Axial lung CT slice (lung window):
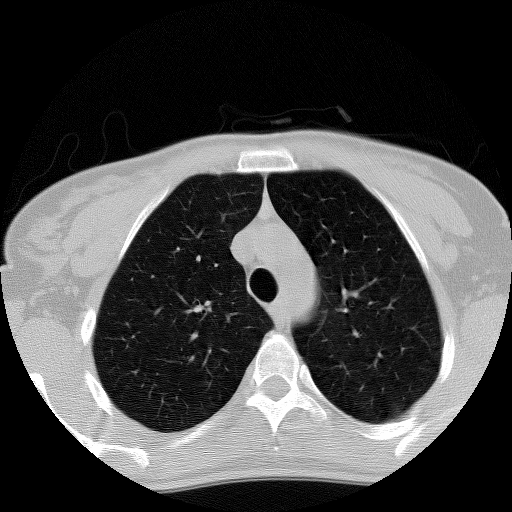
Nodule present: no